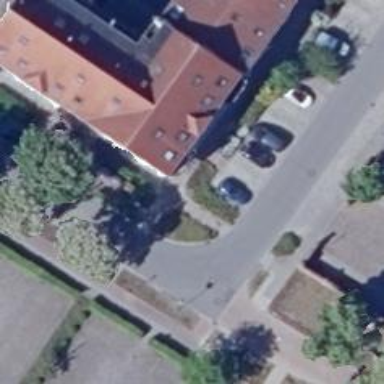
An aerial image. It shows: Sidewalk along the footway.